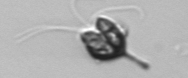
Label: Pyramimonas_longicauda